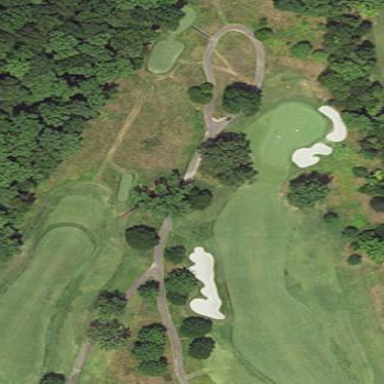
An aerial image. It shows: Rough area in golf course.